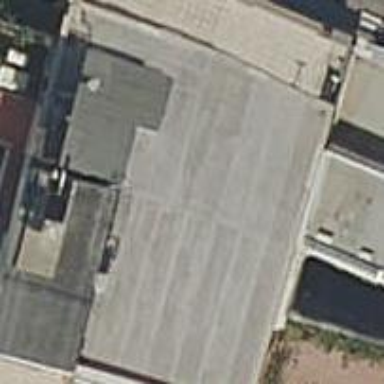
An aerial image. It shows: Part of building.